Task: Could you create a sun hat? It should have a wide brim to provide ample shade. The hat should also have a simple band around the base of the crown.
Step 71:
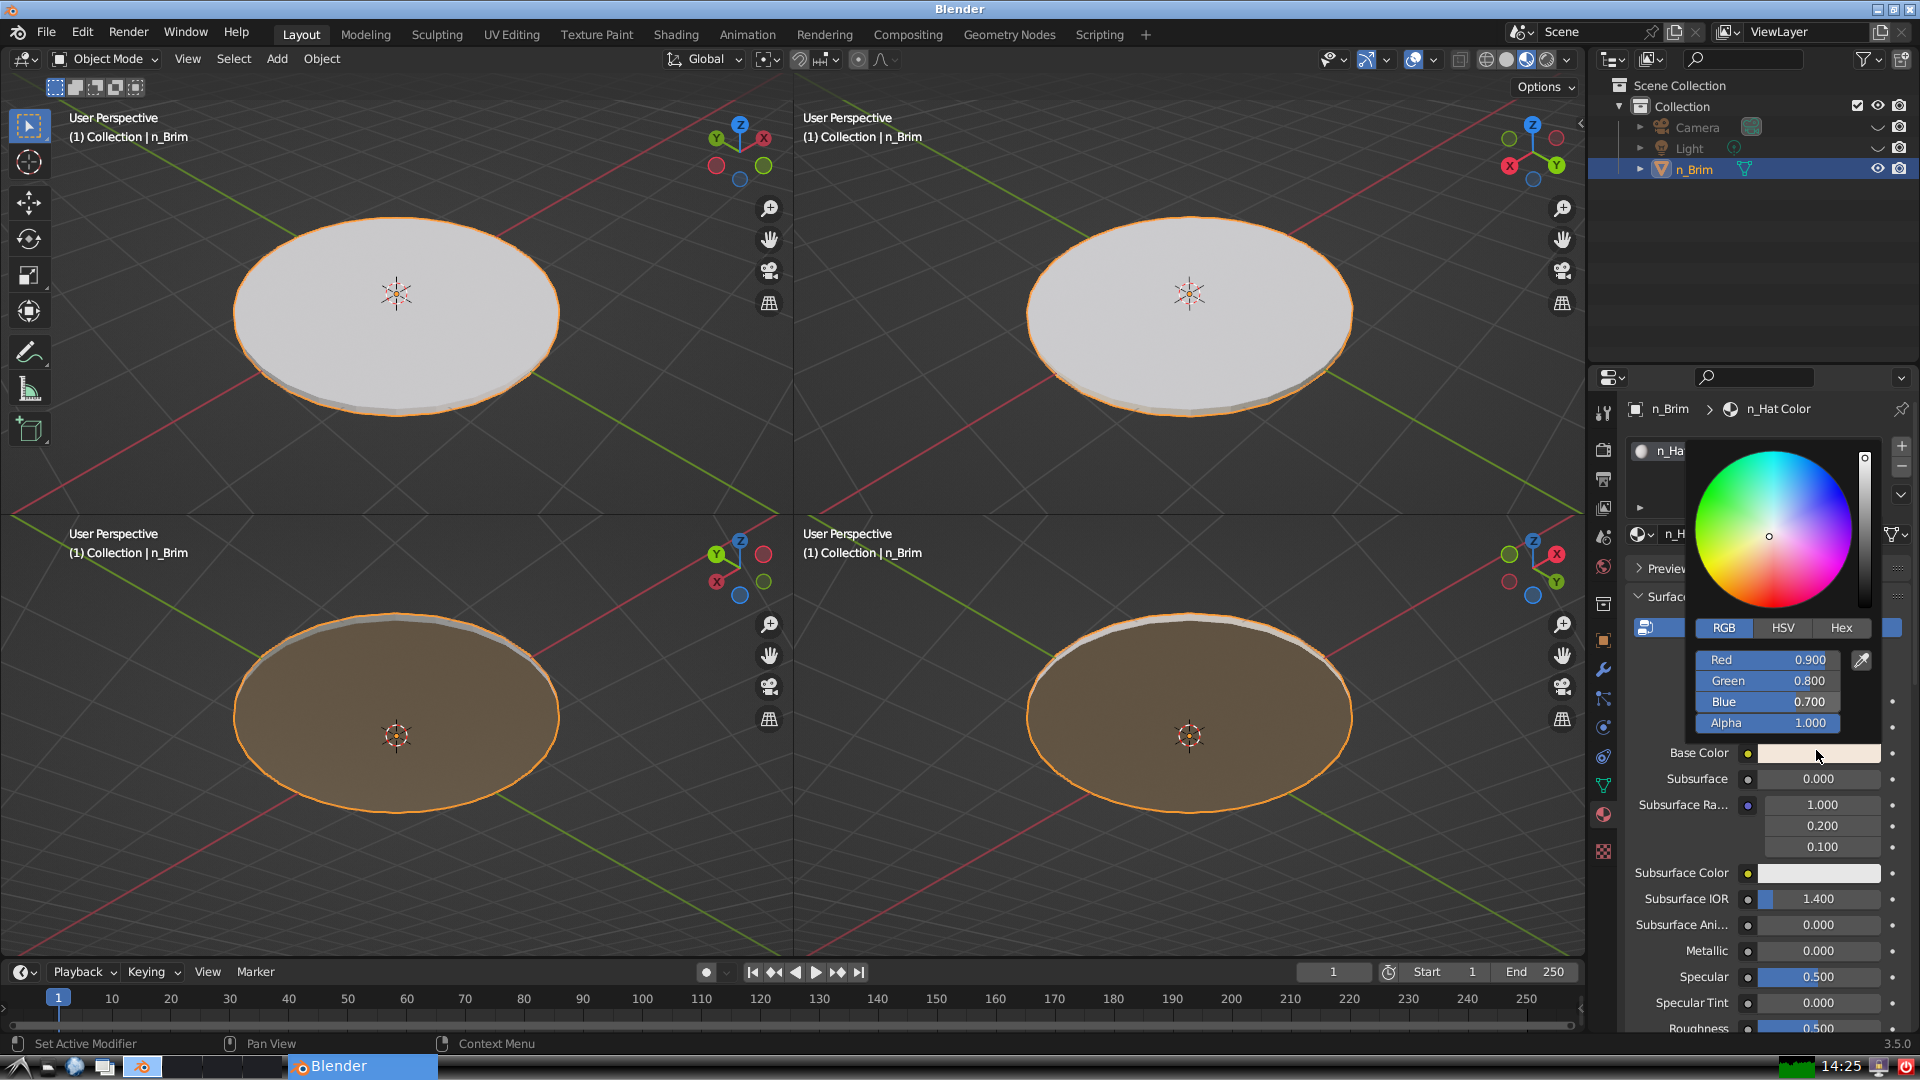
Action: click: no